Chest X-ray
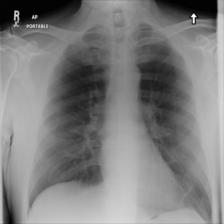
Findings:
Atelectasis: negative
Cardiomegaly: negative
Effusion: negative
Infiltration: negative
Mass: negative
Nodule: negative
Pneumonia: negative
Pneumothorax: negative
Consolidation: negative
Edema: negative
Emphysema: negative
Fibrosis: negative
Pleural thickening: negative
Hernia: negative